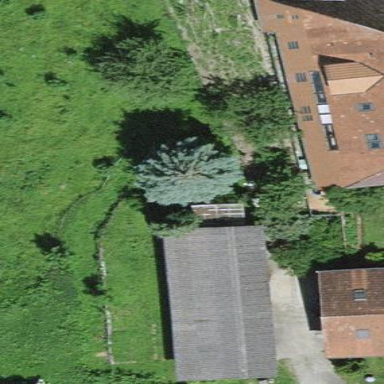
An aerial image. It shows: Rural barn.